Question: I want to use'p:dataList' in my mobile application. The problem is that filter is displayed twice and I don't know why.
This is my view code:
'''
<p:dialog widgetVar="busListDialog" header="Choose bus">
<h:form>
<p:dataList value="#{ztmController.carriageList}" var="item">
<f:attribute name="filter" value="true" />
<p:column>
<h:outputText value="#{item.vehicleNumber}" />
</p:column>
</p:dataList>
</h:form>
</p:dialog>
'''
and this is how does'it look like after rendering:

Any help? Where is the problem?
These are my maven dependencies:
'''
<dependencies>
<dependency>
<groupId>org.jboss.spec</groupId>
<artifactId>jboss-javaee-6.0</artifactId>
<version>1.0.0.Final</version>
<type>pom</type>
<scope>provided</scope>
</dependency>
<dependency>
<groupId>com.sun.faces</groupId>
<artifactId>jsf-api</artifactId>
<version>2.2.5</version>
<scope>provided</scope>
</dependency>
<dependency>
<groupId>org.primefaces</groupId>
<artifactId>primefaces</artifactId>
<version>3.5</version>
</dependency>
<dependency>
<groupId>org.primefaces</groupId>
<artifactId>primefaces-mobile</artifactId>
<version>0.9.4</version>
</dependency>
<dependency>
<groupId>com.sun.faces</groupId>
<artifactId>jsf-impl</artifactId>
<version>2.2.5</version>
<scope>provided</scope>
</dependency>
</dependencies>
'''
As you can see I use primefaces mobile 0.9.4 and primefaces 3.5.
BTW. I haven't found if it is possible to limit rows per page in primefaces mobile 0.9.4? Is it or not?
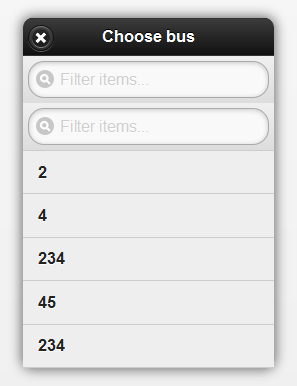
Answer: Probably it's a bug for this version (0.9.4). I tested the same code tor 1.0-SNAPSHOT version ant it works fine.